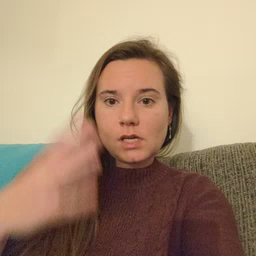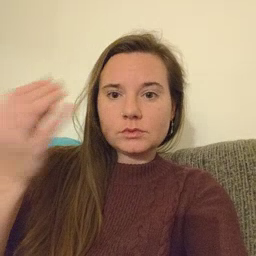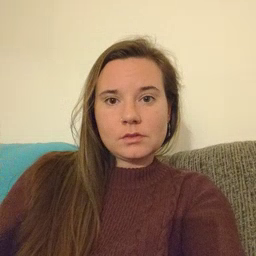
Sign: outside